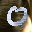
Label: 0